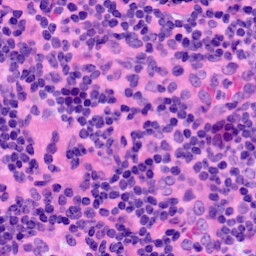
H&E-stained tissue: LymphNode